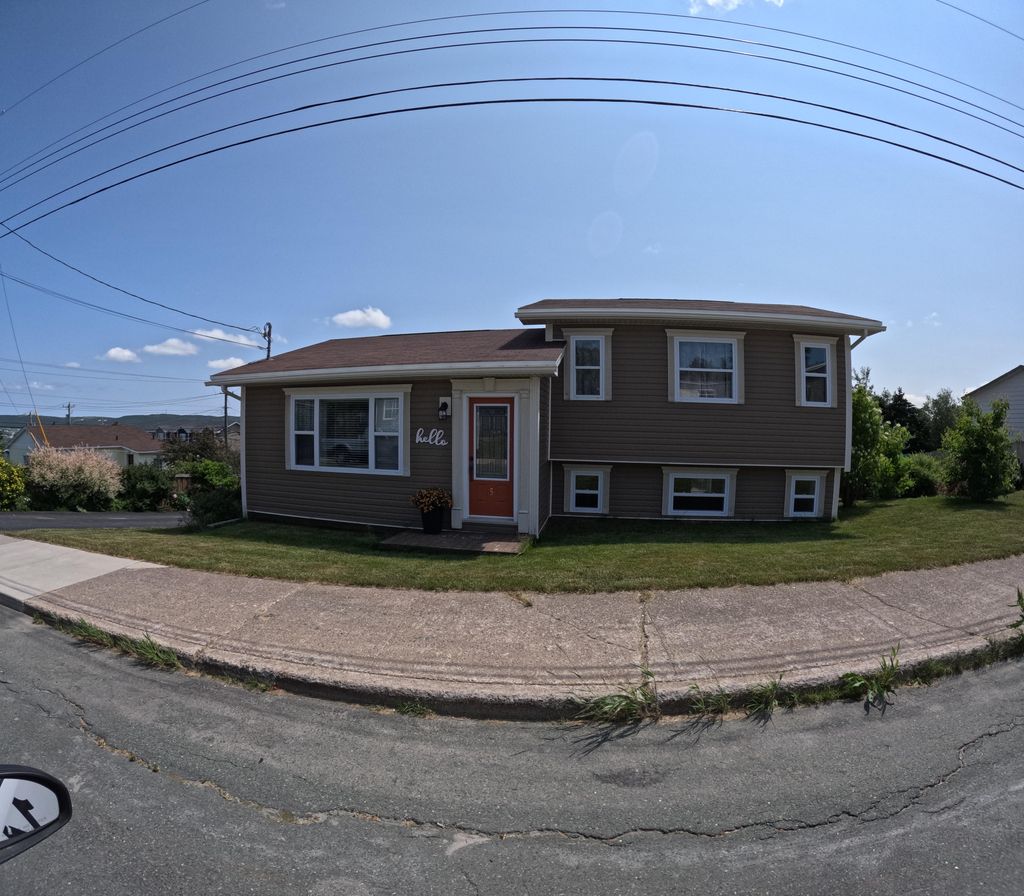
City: st_johns